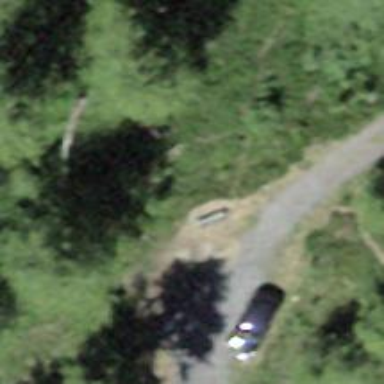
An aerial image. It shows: Bench.